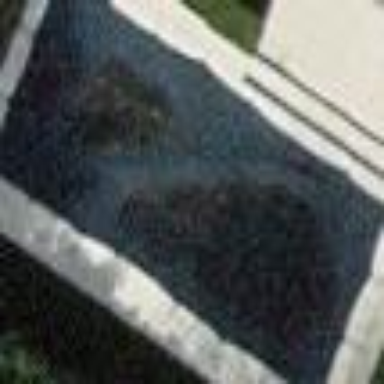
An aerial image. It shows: Outdoor swimming pool on leisure land.